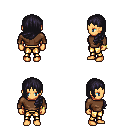
a pixel art fantasy rpg character, female body template, human, tanned skin, brown long-sleeve shirt, gold greaves, raven left-swept hairstyle, bracelets, four views (front, back, left, right), 2x2 character sprite sheet, small pixel art, hard edges, no anti-aliasing